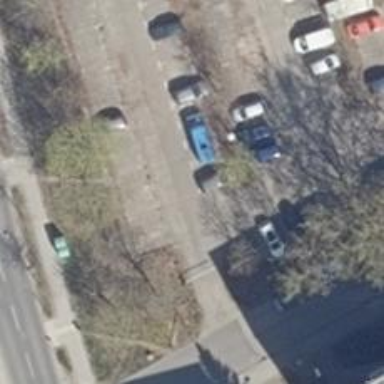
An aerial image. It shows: Parking aisle with concrete surface.